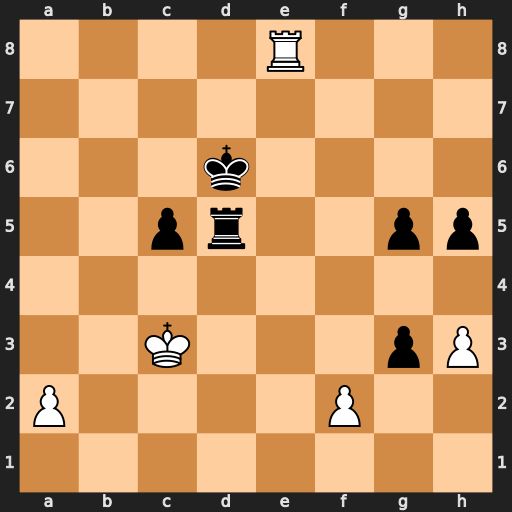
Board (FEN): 4R3/8/3k4/2pr2pp/8/2K3pP/P4P2/8
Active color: w
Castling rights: -
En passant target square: -
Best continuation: Rd8+ Kc6 Rxd5 Kxd5 fxg3 h4 g4